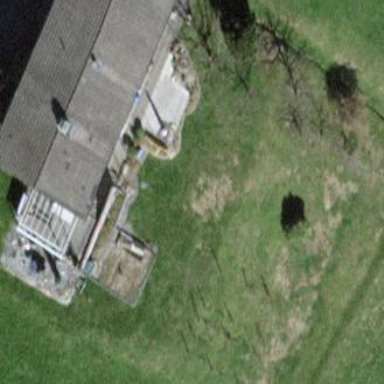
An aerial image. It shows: Simple and straightforward house.